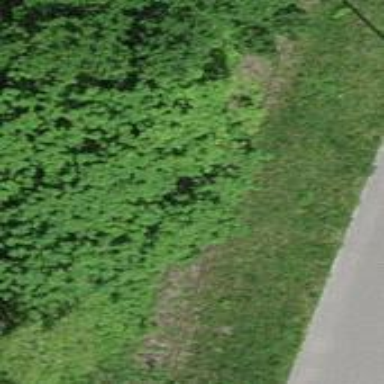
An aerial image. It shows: Disused railway spur with single track.